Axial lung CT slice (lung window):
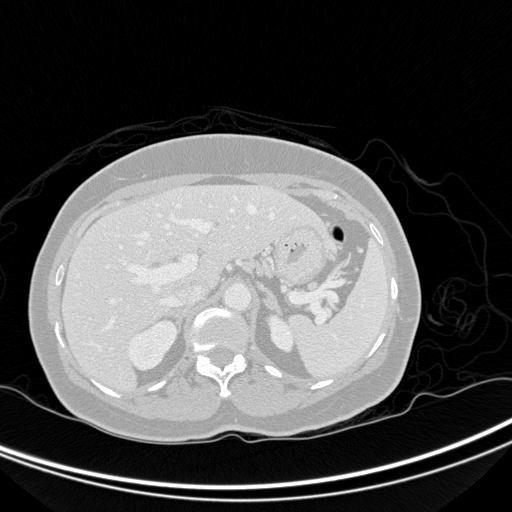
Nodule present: no